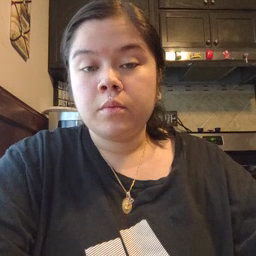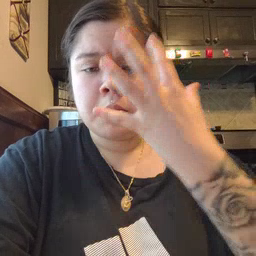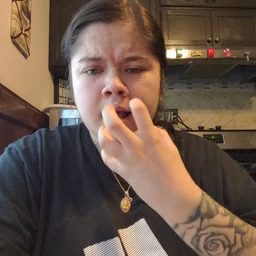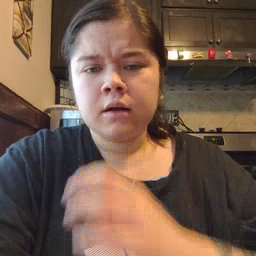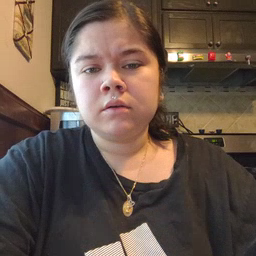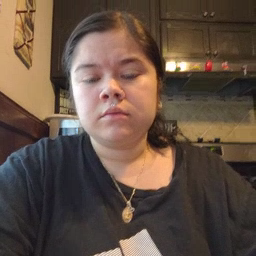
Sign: mad